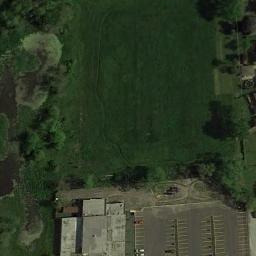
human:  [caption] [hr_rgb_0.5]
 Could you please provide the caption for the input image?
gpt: There is a parking lot next to the meadow .

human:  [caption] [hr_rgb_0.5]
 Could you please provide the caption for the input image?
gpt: This meadow has dense grasses and a building and a parking lots are also on the meadow .

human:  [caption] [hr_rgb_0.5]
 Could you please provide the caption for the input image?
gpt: There are two yellow lines on the grass .

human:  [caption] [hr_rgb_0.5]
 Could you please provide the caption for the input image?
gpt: There are many green trees and a building on the green grass .

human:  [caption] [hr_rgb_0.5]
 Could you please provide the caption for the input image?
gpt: There are some trees and buildings around the green meadow .